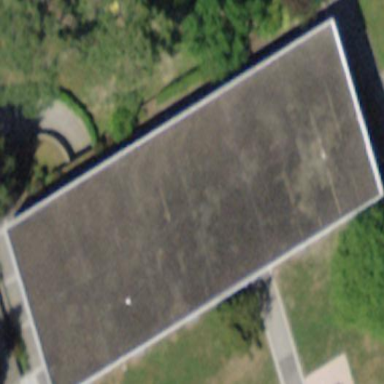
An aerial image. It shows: School building.